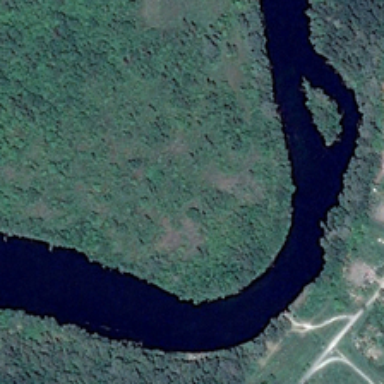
Many green trees are in two sides of curved black river .